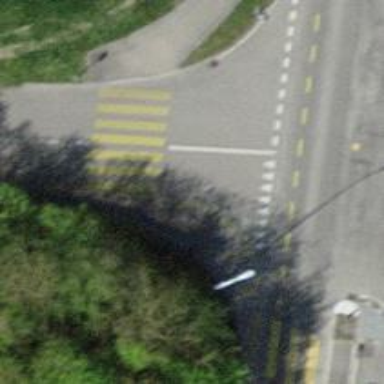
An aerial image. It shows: Uncontrolled crossing with zebra marking and island.